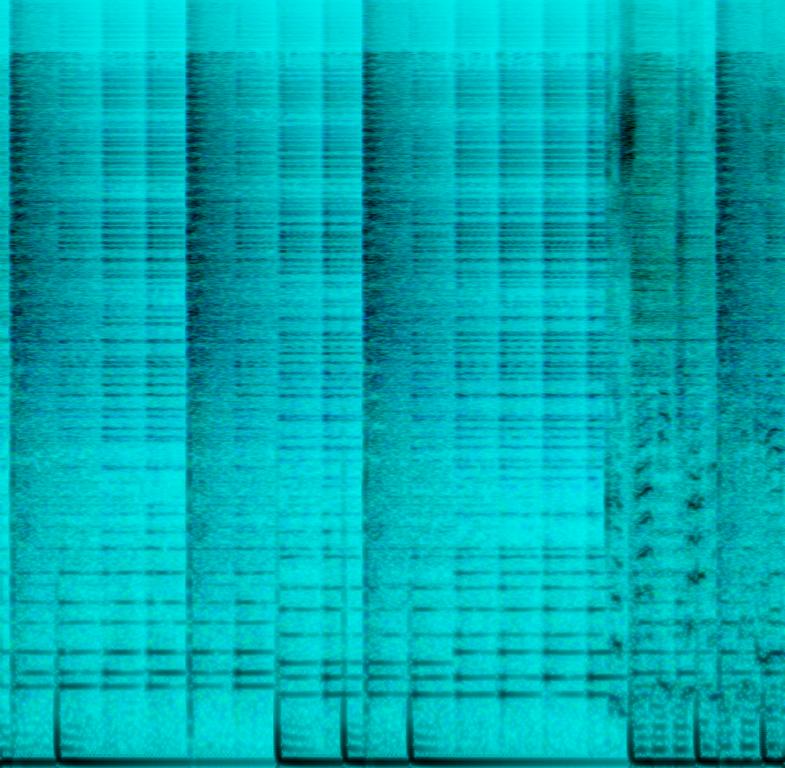
The music contains an energetic female voice which is sharp and clear. It is between rapping and singing. In the background are electronic music effects, at medium to high pitch. The atmosphere is smooth and confident. A drum kit plays a mid tempo pattern and It is very digital sounding.